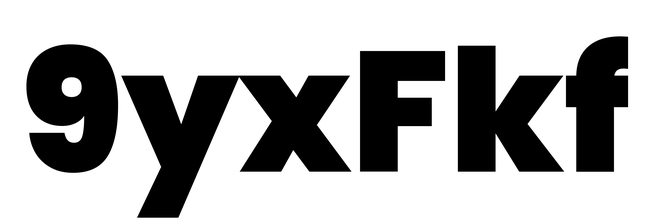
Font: Poppins-Black